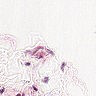
Metastatic tissue present: no